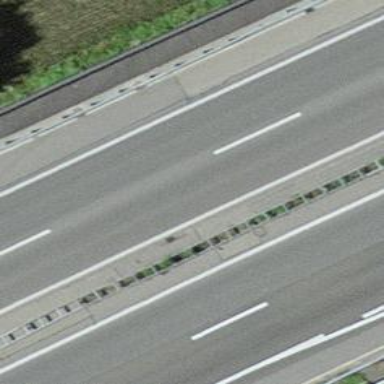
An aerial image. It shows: Asphalt motorway.